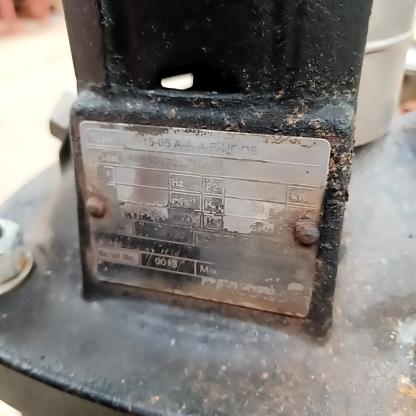
Klasa: tabliczka-znamionowa